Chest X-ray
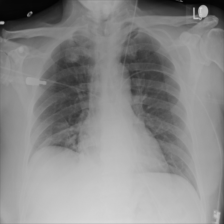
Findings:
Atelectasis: negative
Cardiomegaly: negative
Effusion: negative
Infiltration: negative
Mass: negative
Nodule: negative
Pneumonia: negative
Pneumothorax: negative
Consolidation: negative
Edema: negative
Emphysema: negative
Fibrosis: negative
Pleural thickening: negative
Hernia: negative